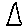
Label: triangle